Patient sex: M
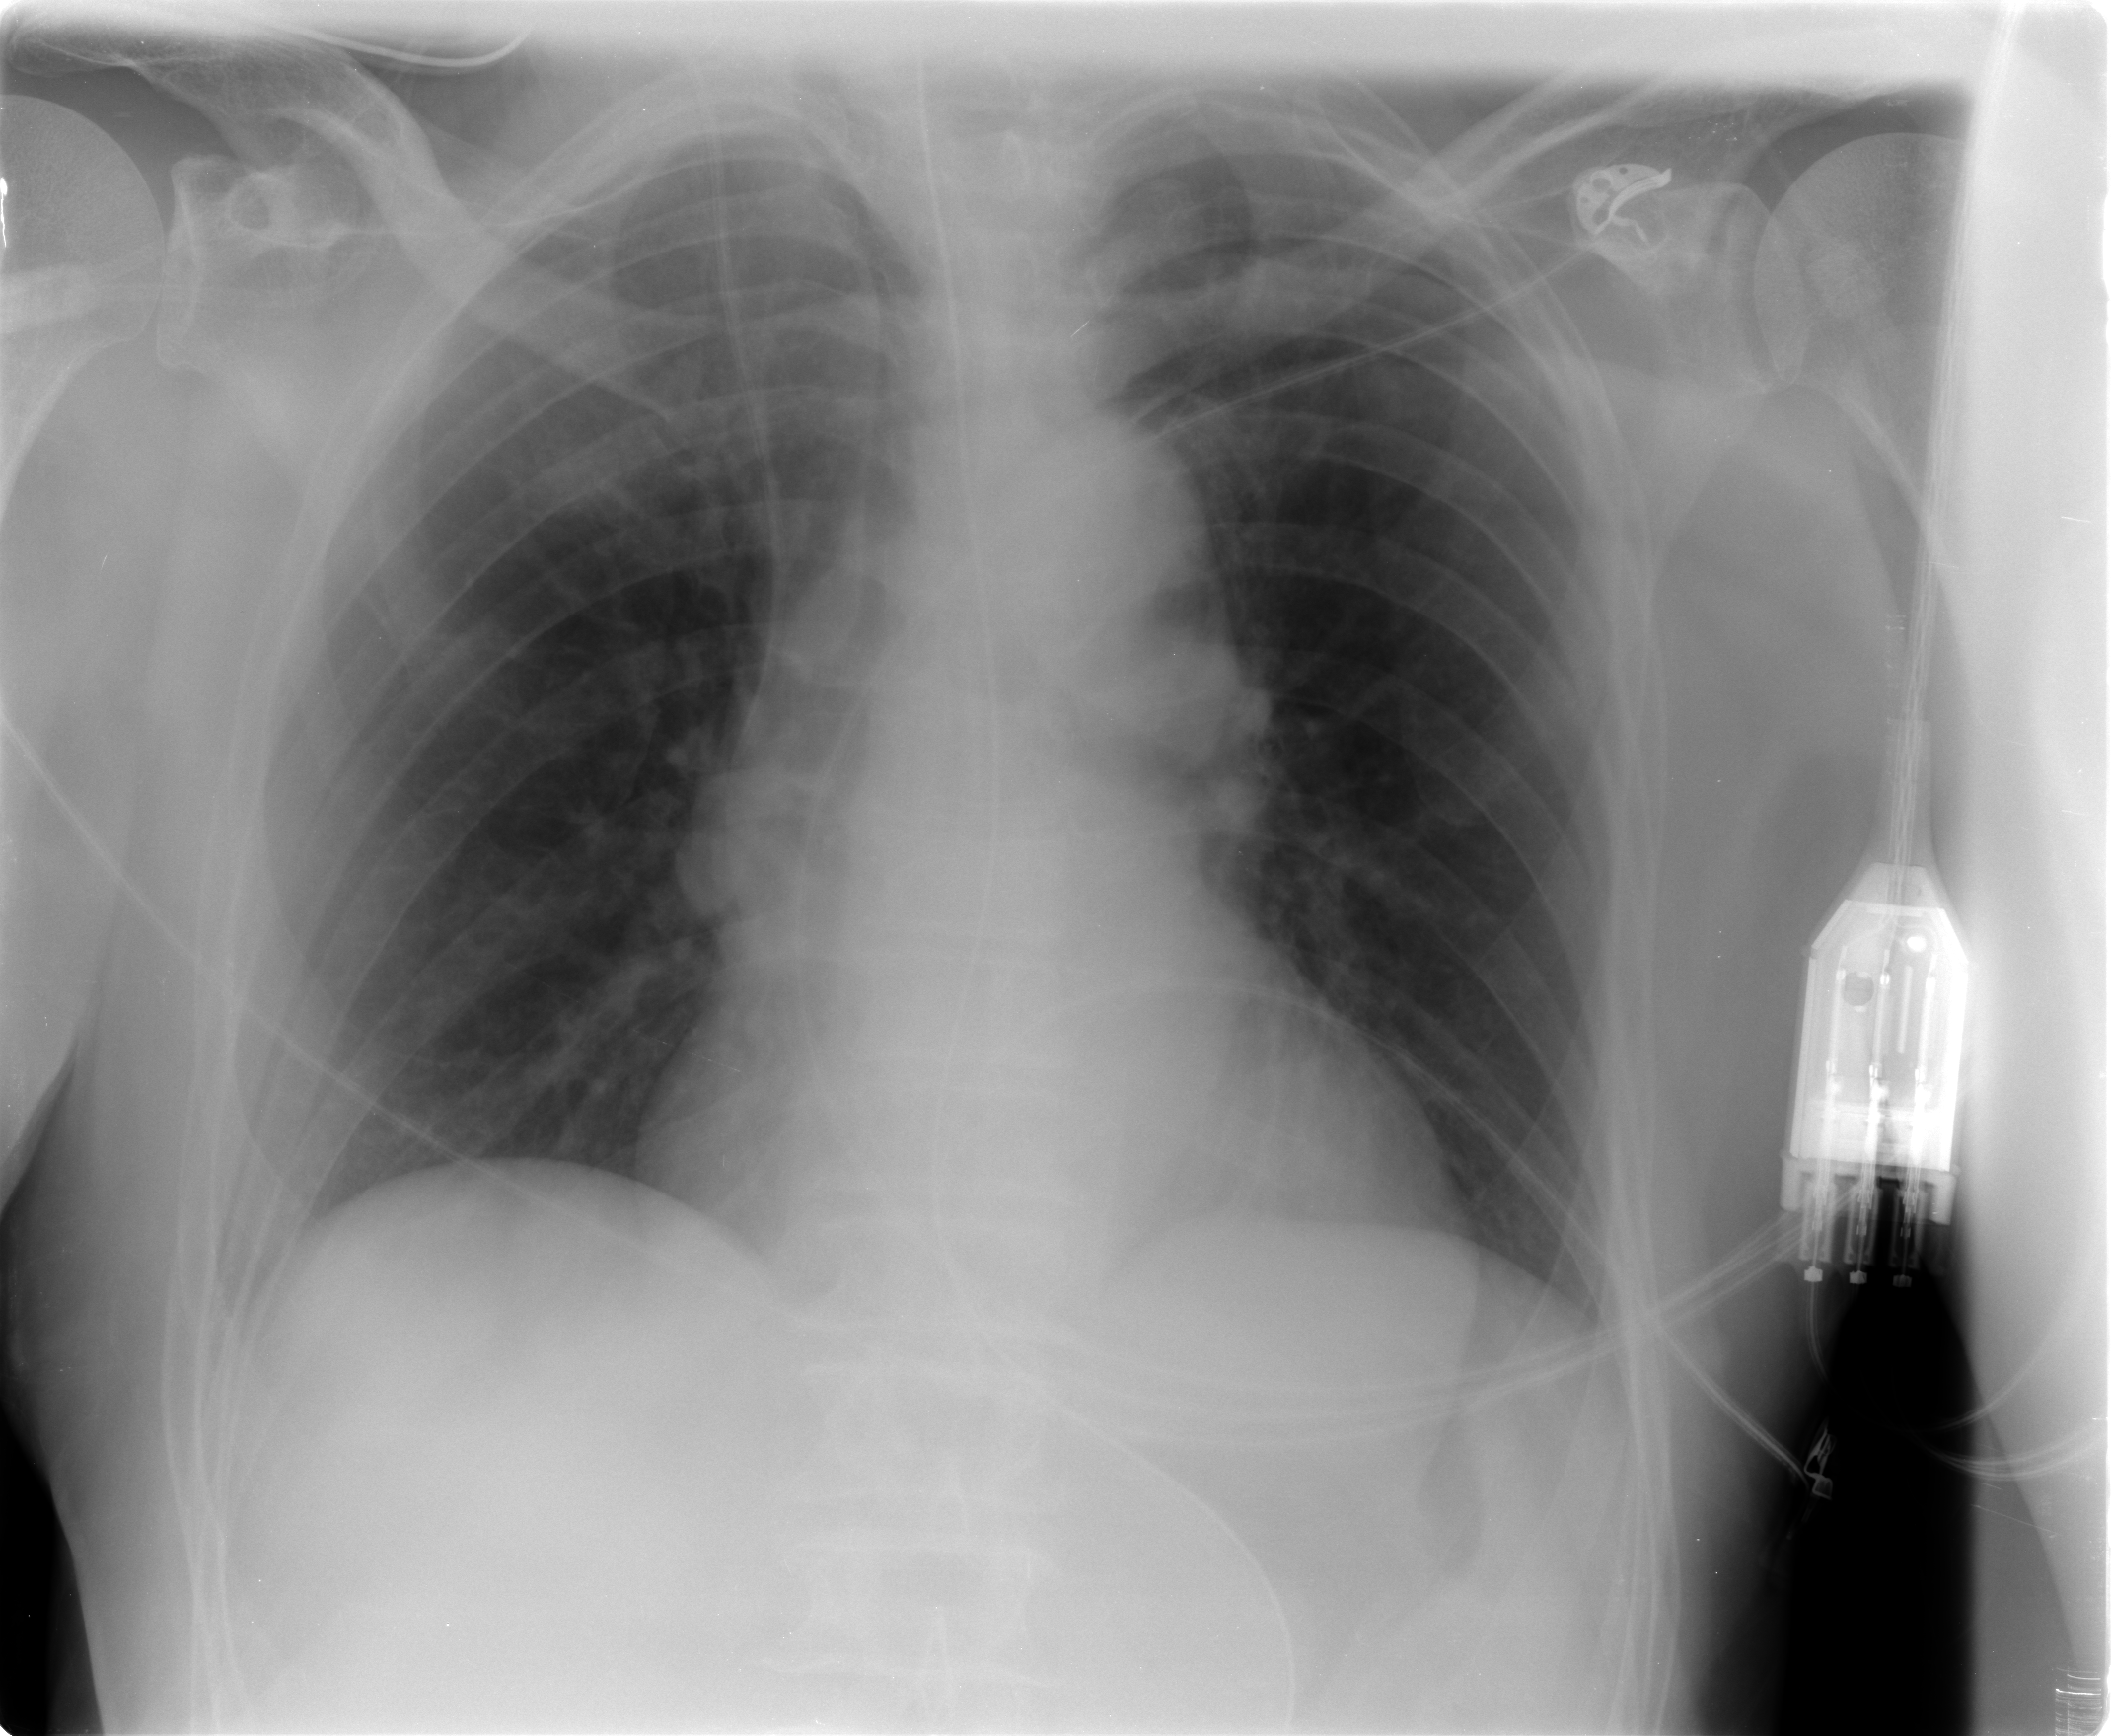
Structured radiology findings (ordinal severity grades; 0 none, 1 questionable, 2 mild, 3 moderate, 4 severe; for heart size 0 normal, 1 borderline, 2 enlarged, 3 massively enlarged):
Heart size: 2
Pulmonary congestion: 1
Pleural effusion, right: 0
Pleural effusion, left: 0
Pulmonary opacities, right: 0
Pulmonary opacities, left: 0
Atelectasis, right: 0
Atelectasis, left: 0